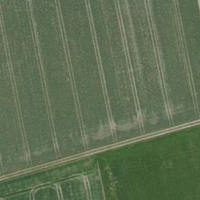
EUNIS habitat code: 52
Species observed at this site:
Pseudochorthippus parallelus